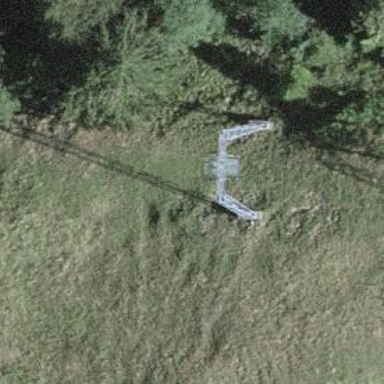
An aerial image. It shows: Pylon used for aerialway.